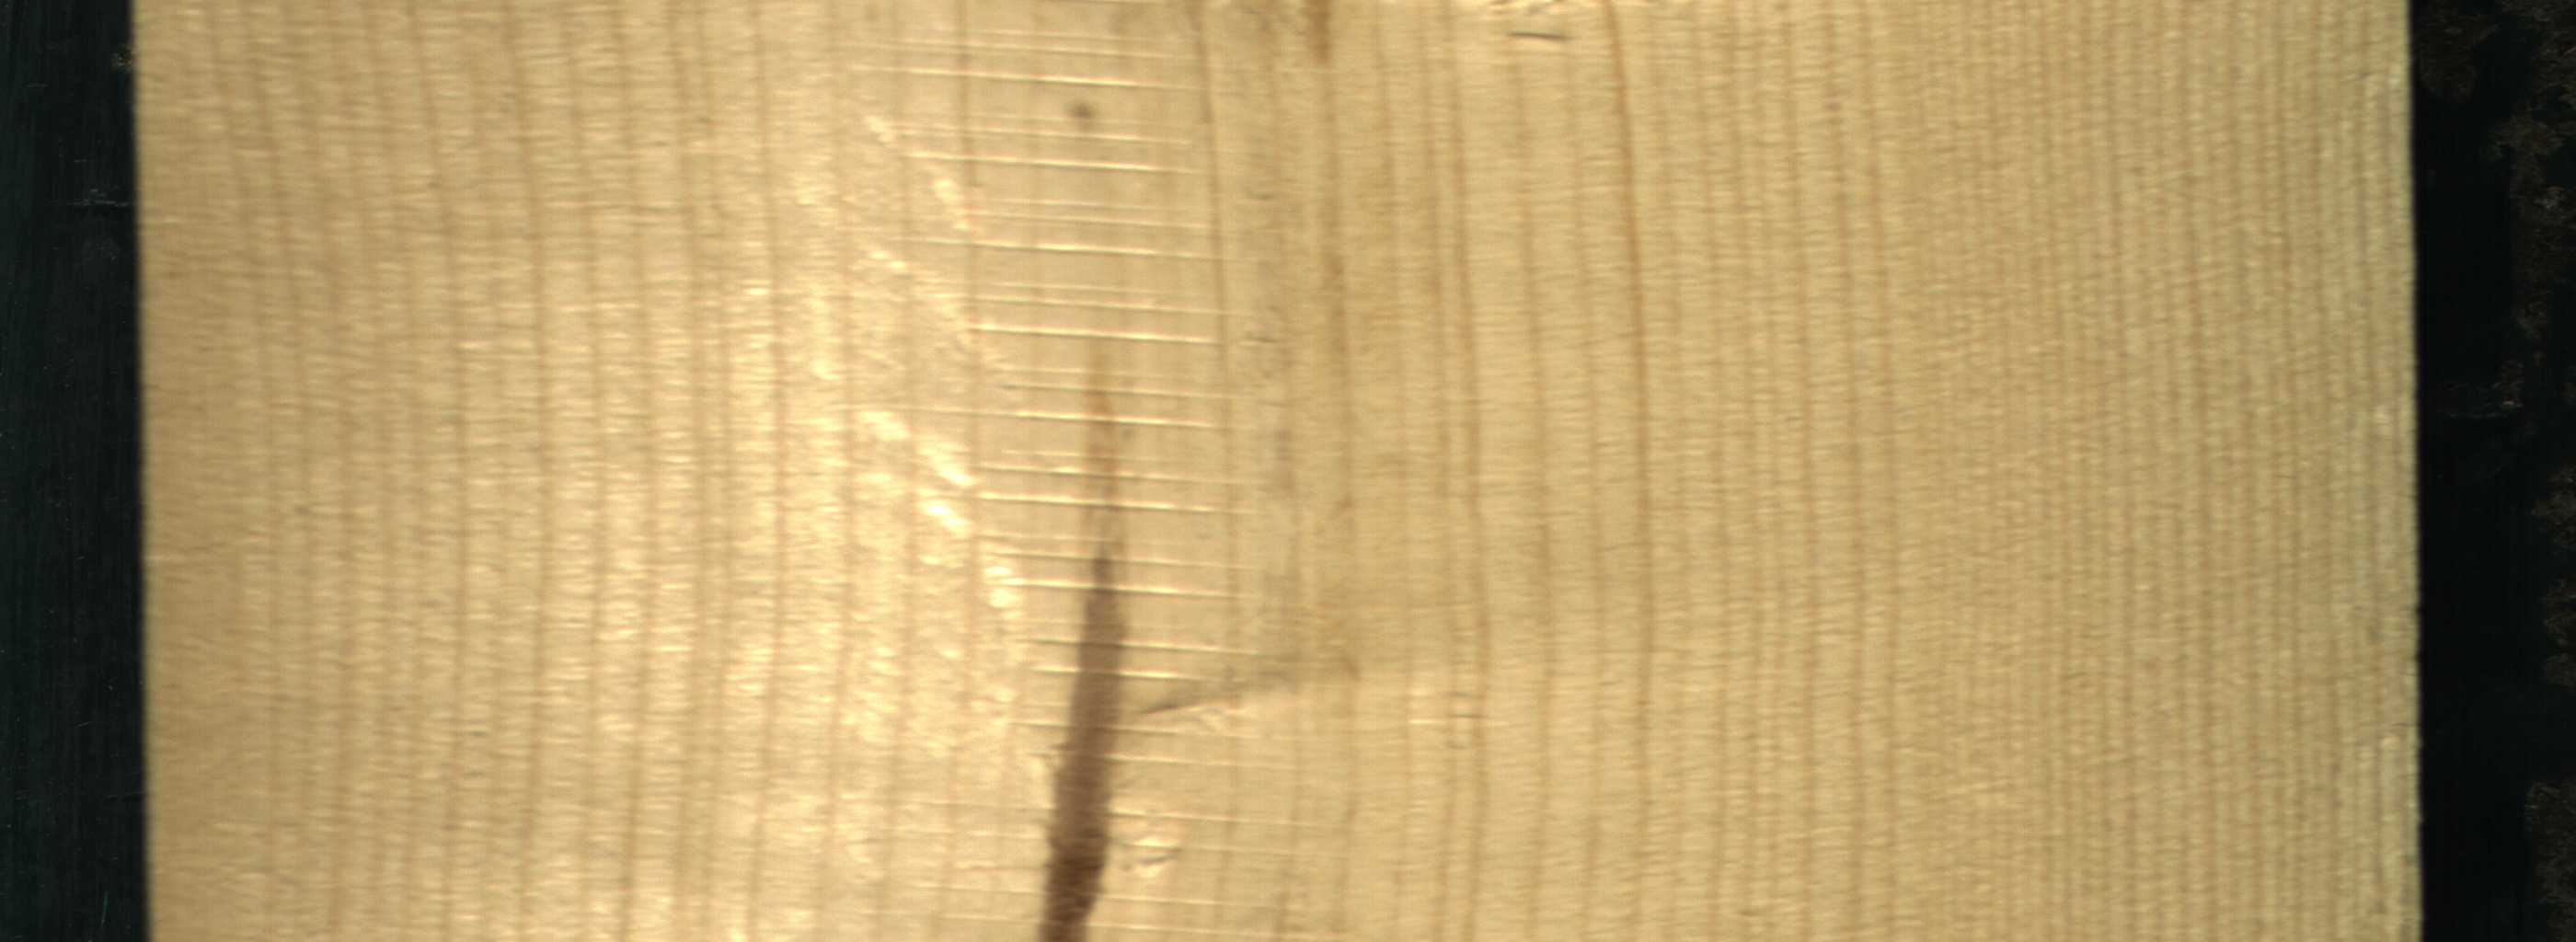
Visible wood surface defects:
Marrow